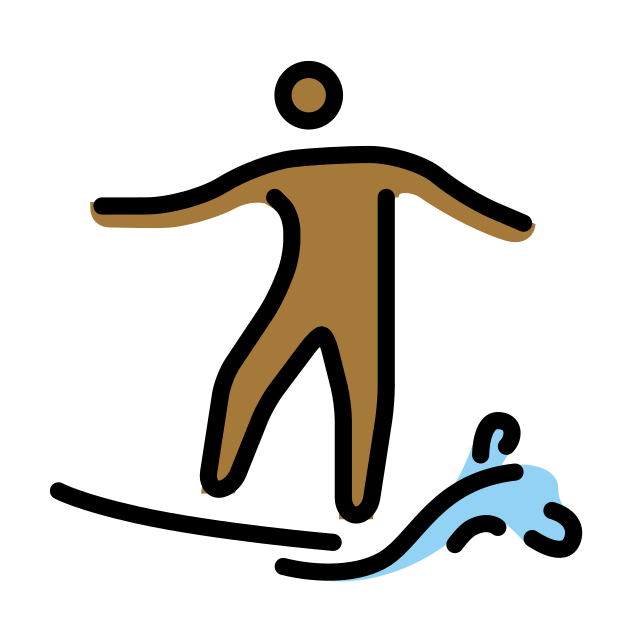
person surfing: medium-dark skin tone